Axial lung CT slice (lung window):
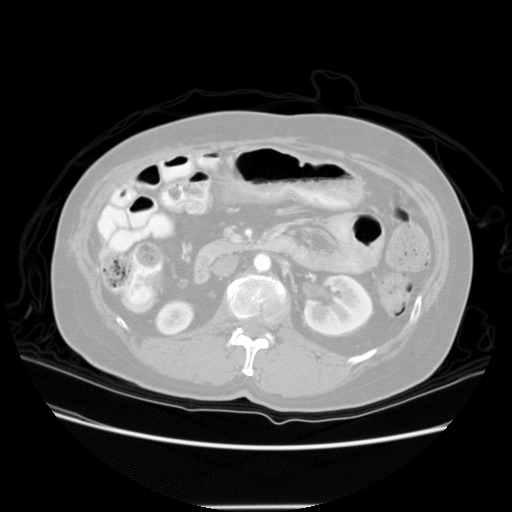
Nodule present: no